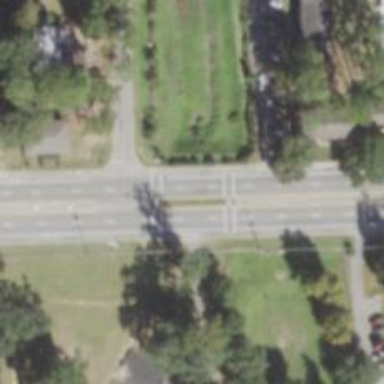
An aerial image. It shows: Marked footway crossing with center island.